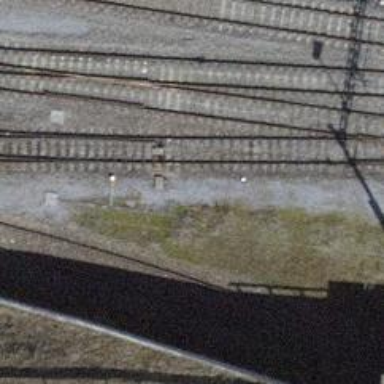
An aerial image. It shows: Railway switch.